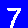
Digit: 7